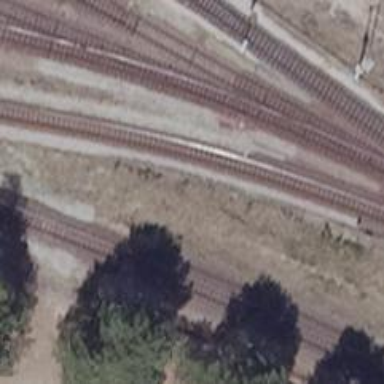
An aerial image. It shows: Railway yard.